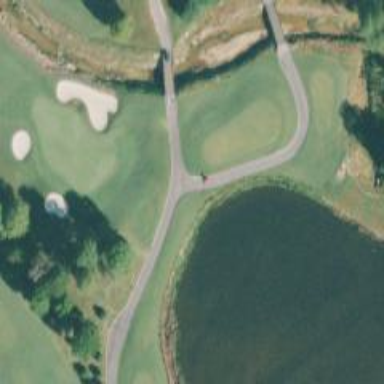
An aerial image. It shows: Service road used as golf cart path.